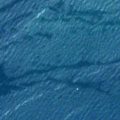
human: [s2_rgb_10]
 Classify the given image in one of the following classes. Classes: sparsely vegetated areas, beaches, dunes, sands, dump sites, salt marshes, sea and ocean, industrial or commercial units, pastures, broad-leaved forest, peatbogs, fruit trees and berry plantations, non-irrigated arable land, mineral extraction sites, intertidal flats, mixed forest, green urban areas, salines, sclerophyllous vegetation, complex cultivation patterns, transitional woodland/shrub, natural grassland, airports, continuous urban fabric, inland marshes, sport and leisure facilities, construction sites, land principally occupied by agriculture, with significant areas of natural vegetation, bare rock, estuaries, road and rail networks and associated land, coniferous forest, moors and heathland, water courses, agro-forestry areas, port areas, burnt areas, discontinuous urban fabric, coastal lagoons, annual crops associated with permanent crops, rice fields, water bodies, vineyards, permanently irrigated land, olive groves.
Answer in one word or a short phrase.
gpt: sea and ocean